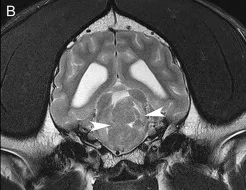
Transverse T2W image There is a large, strongly contrast-enhancing intra-axial mass [white arrowheads, ] expanding the brainstem with resultant perilesional edema [black arrowhead,. The lateral ventricles are mildly asymmetrically dilated in (B-F).
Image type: radiology (mri)